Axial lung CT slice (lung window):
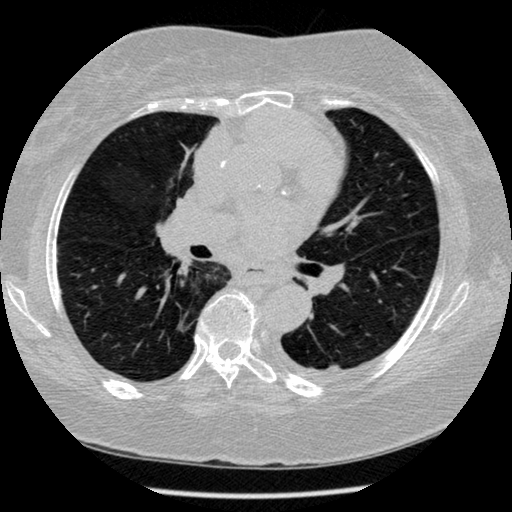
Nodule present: no